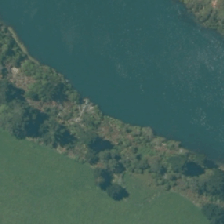
Land cover: indigenous_forest